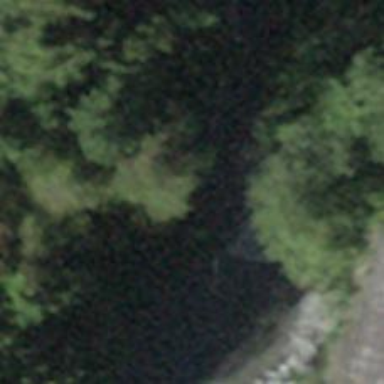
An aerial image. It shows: Beautiful waterfall.